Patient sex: F
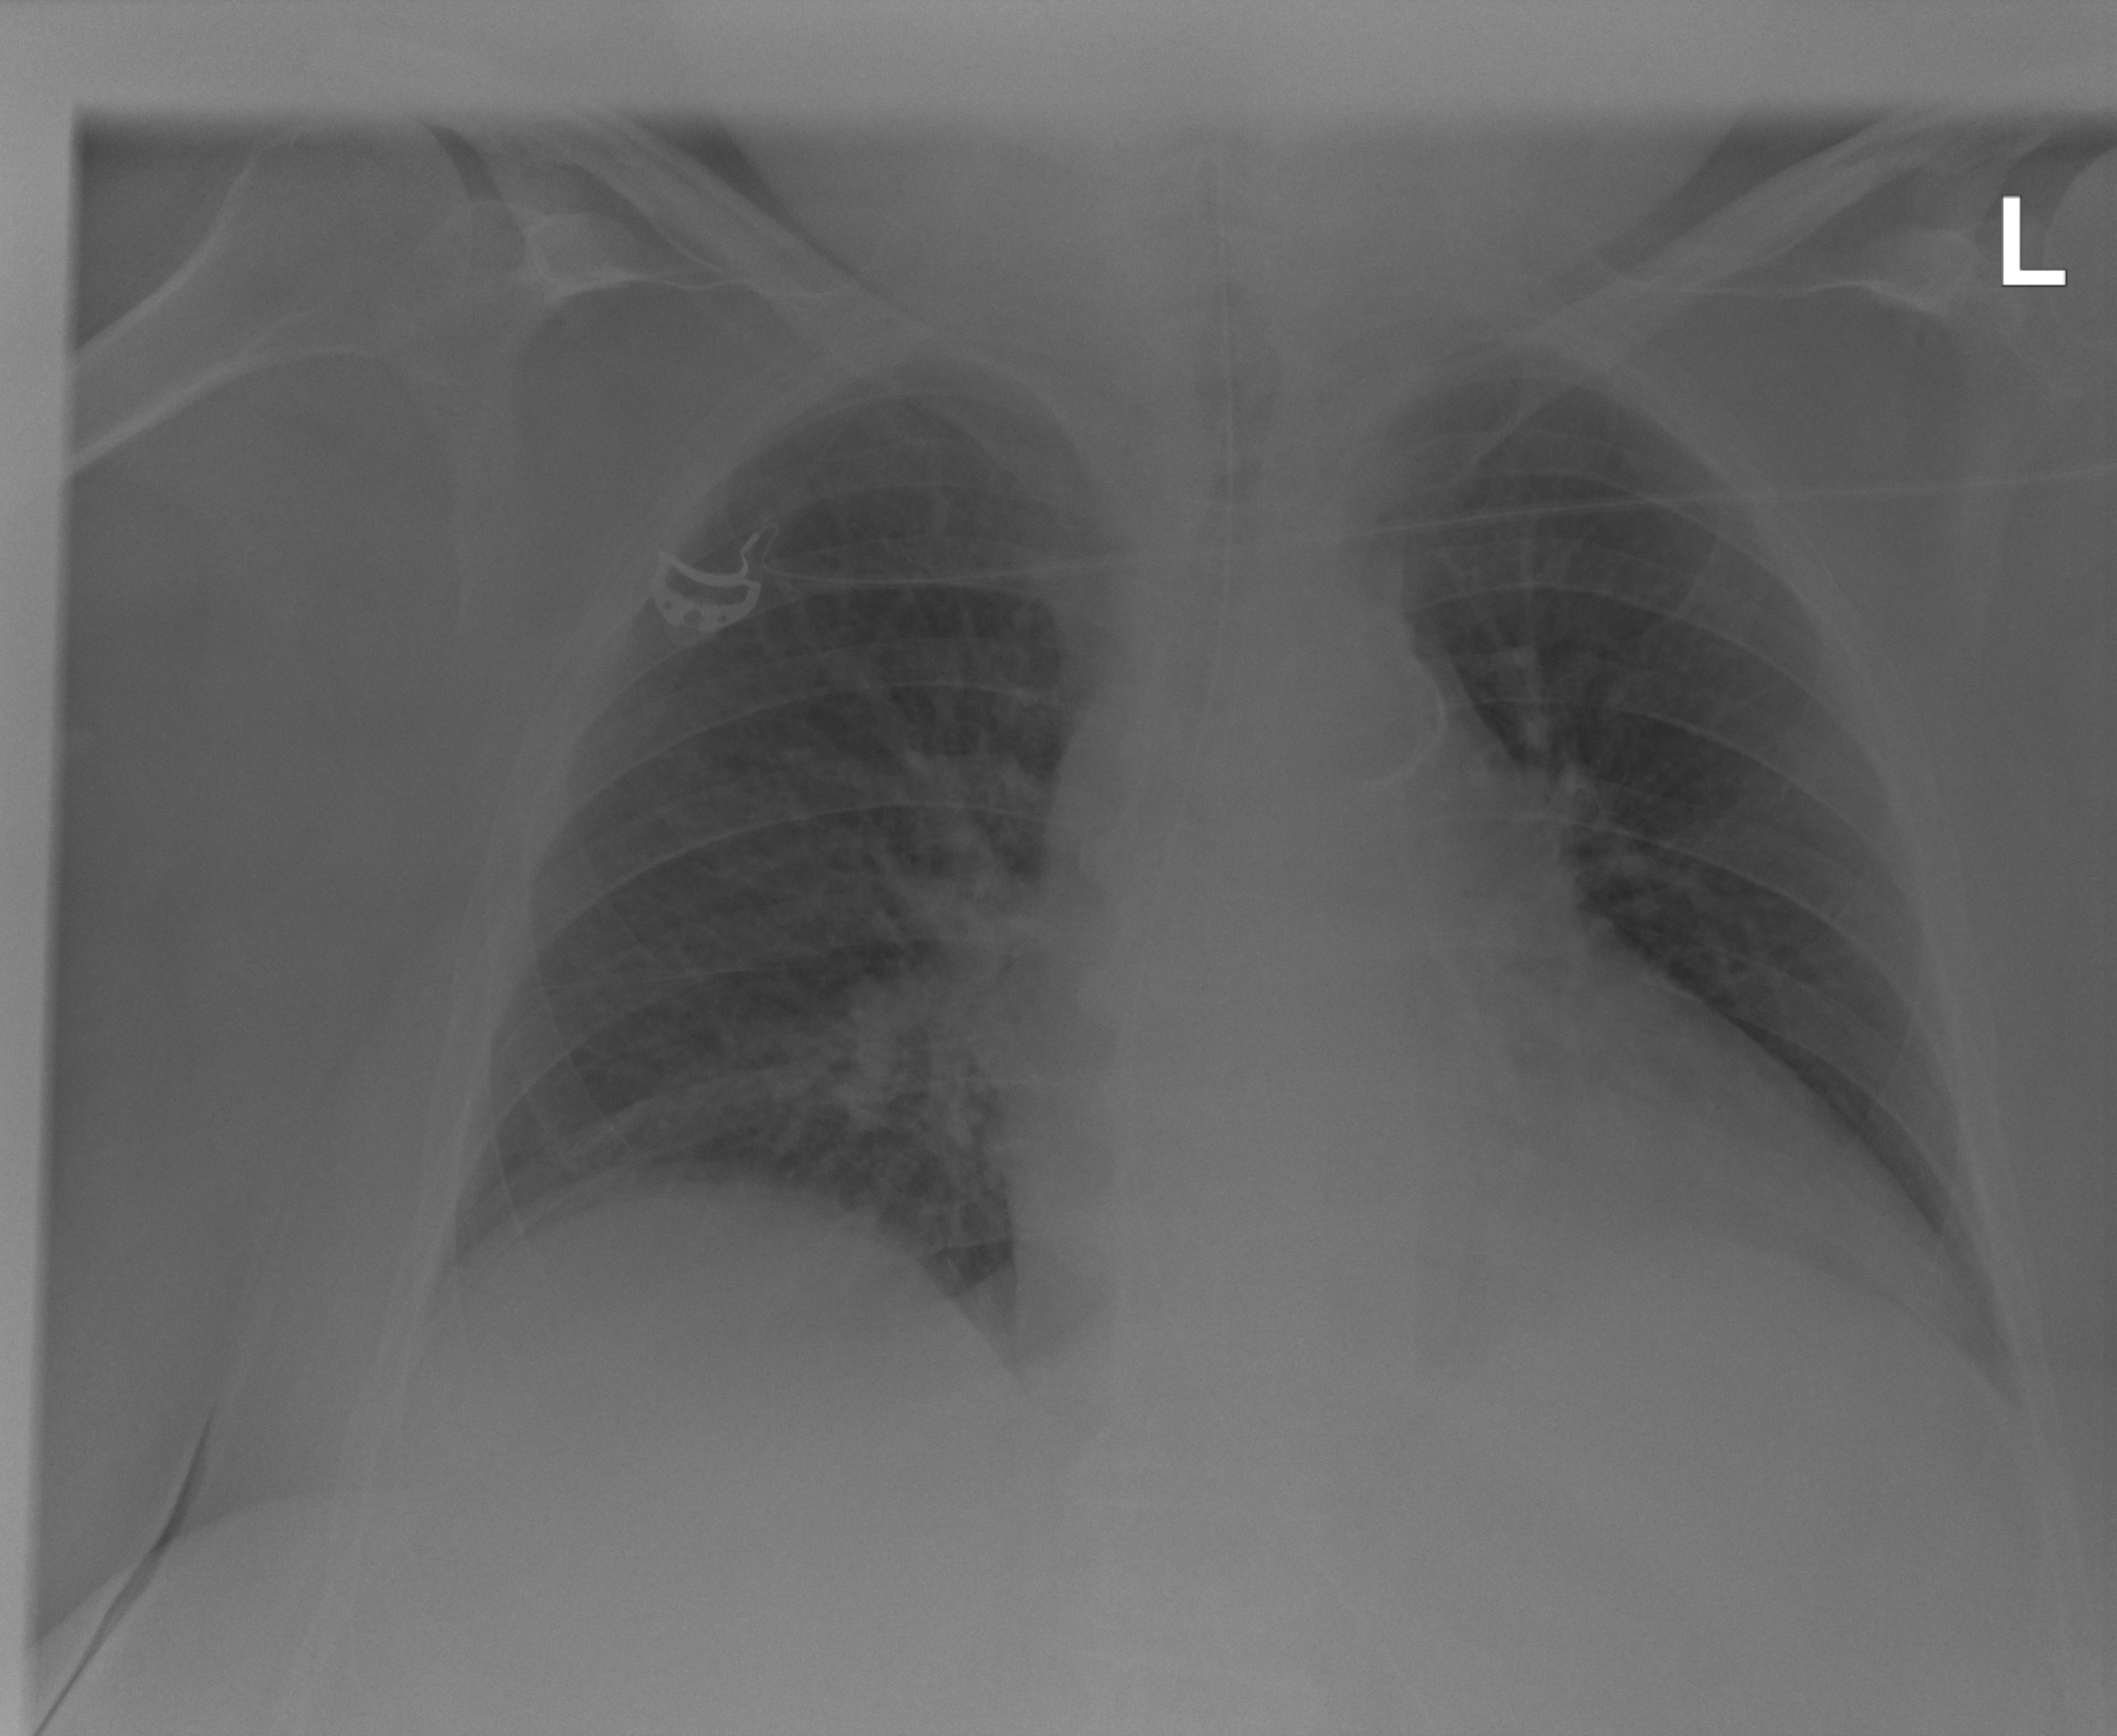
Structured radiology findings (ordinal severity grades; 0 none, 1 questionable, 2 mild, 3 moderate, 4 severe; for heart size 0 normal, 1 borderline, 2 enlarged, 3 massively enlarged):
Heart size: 2
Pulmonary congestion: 2
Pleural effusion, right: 0
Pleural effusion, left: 0
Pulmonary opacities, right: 1
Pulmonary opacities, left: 0
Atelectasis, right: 2
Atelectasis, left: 0